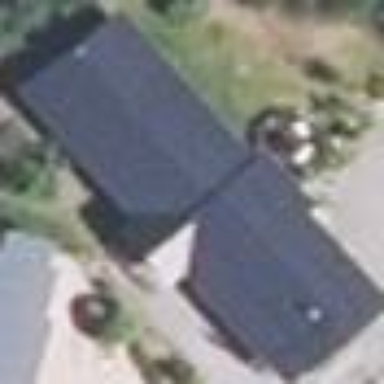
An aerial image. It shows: Nursing home building.